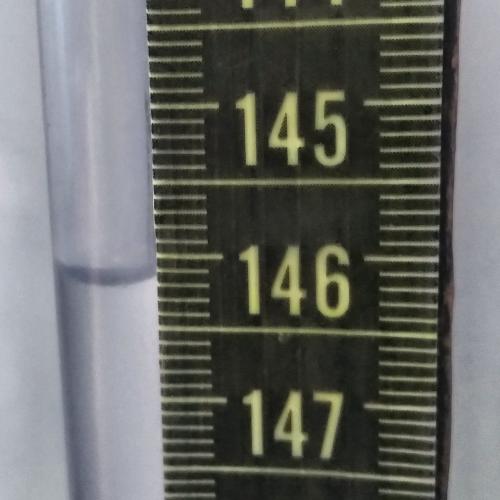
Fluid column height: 146.2 cm